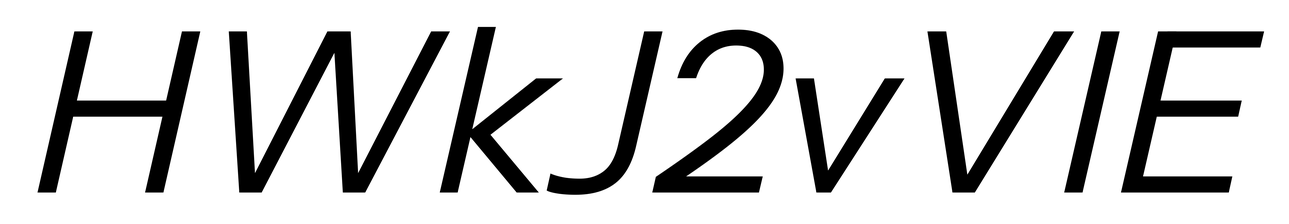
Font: InstrumentSans-Italic_Italic